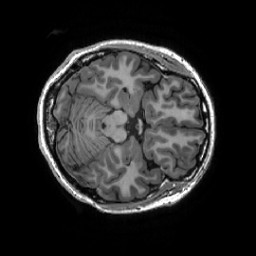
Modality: T1w
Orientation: axial
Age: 23
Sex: female
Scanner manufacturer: ge
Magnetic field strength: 3 T
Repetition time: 0.007348 s
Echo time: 0.003036 s